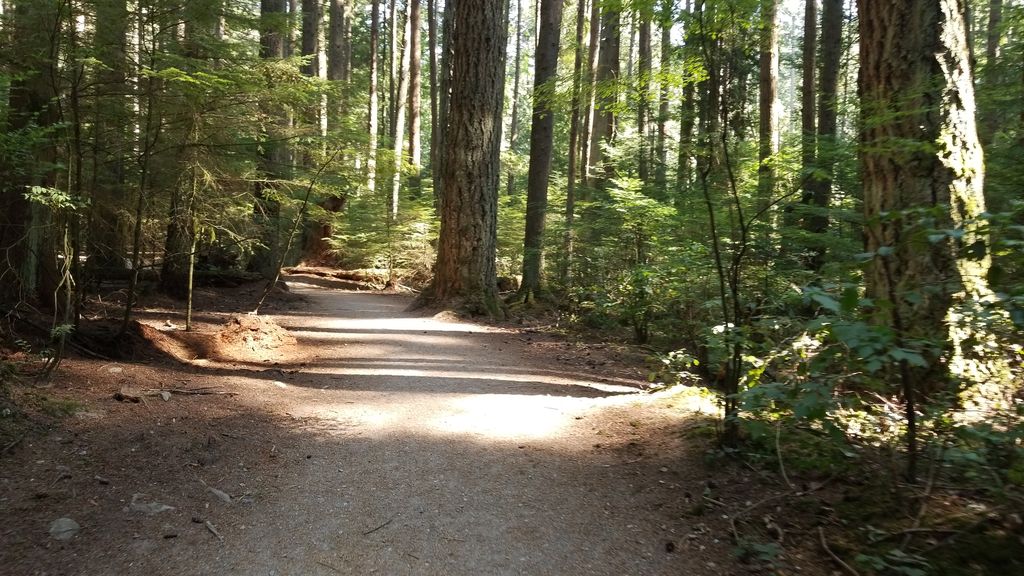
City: vancouver